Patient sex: M
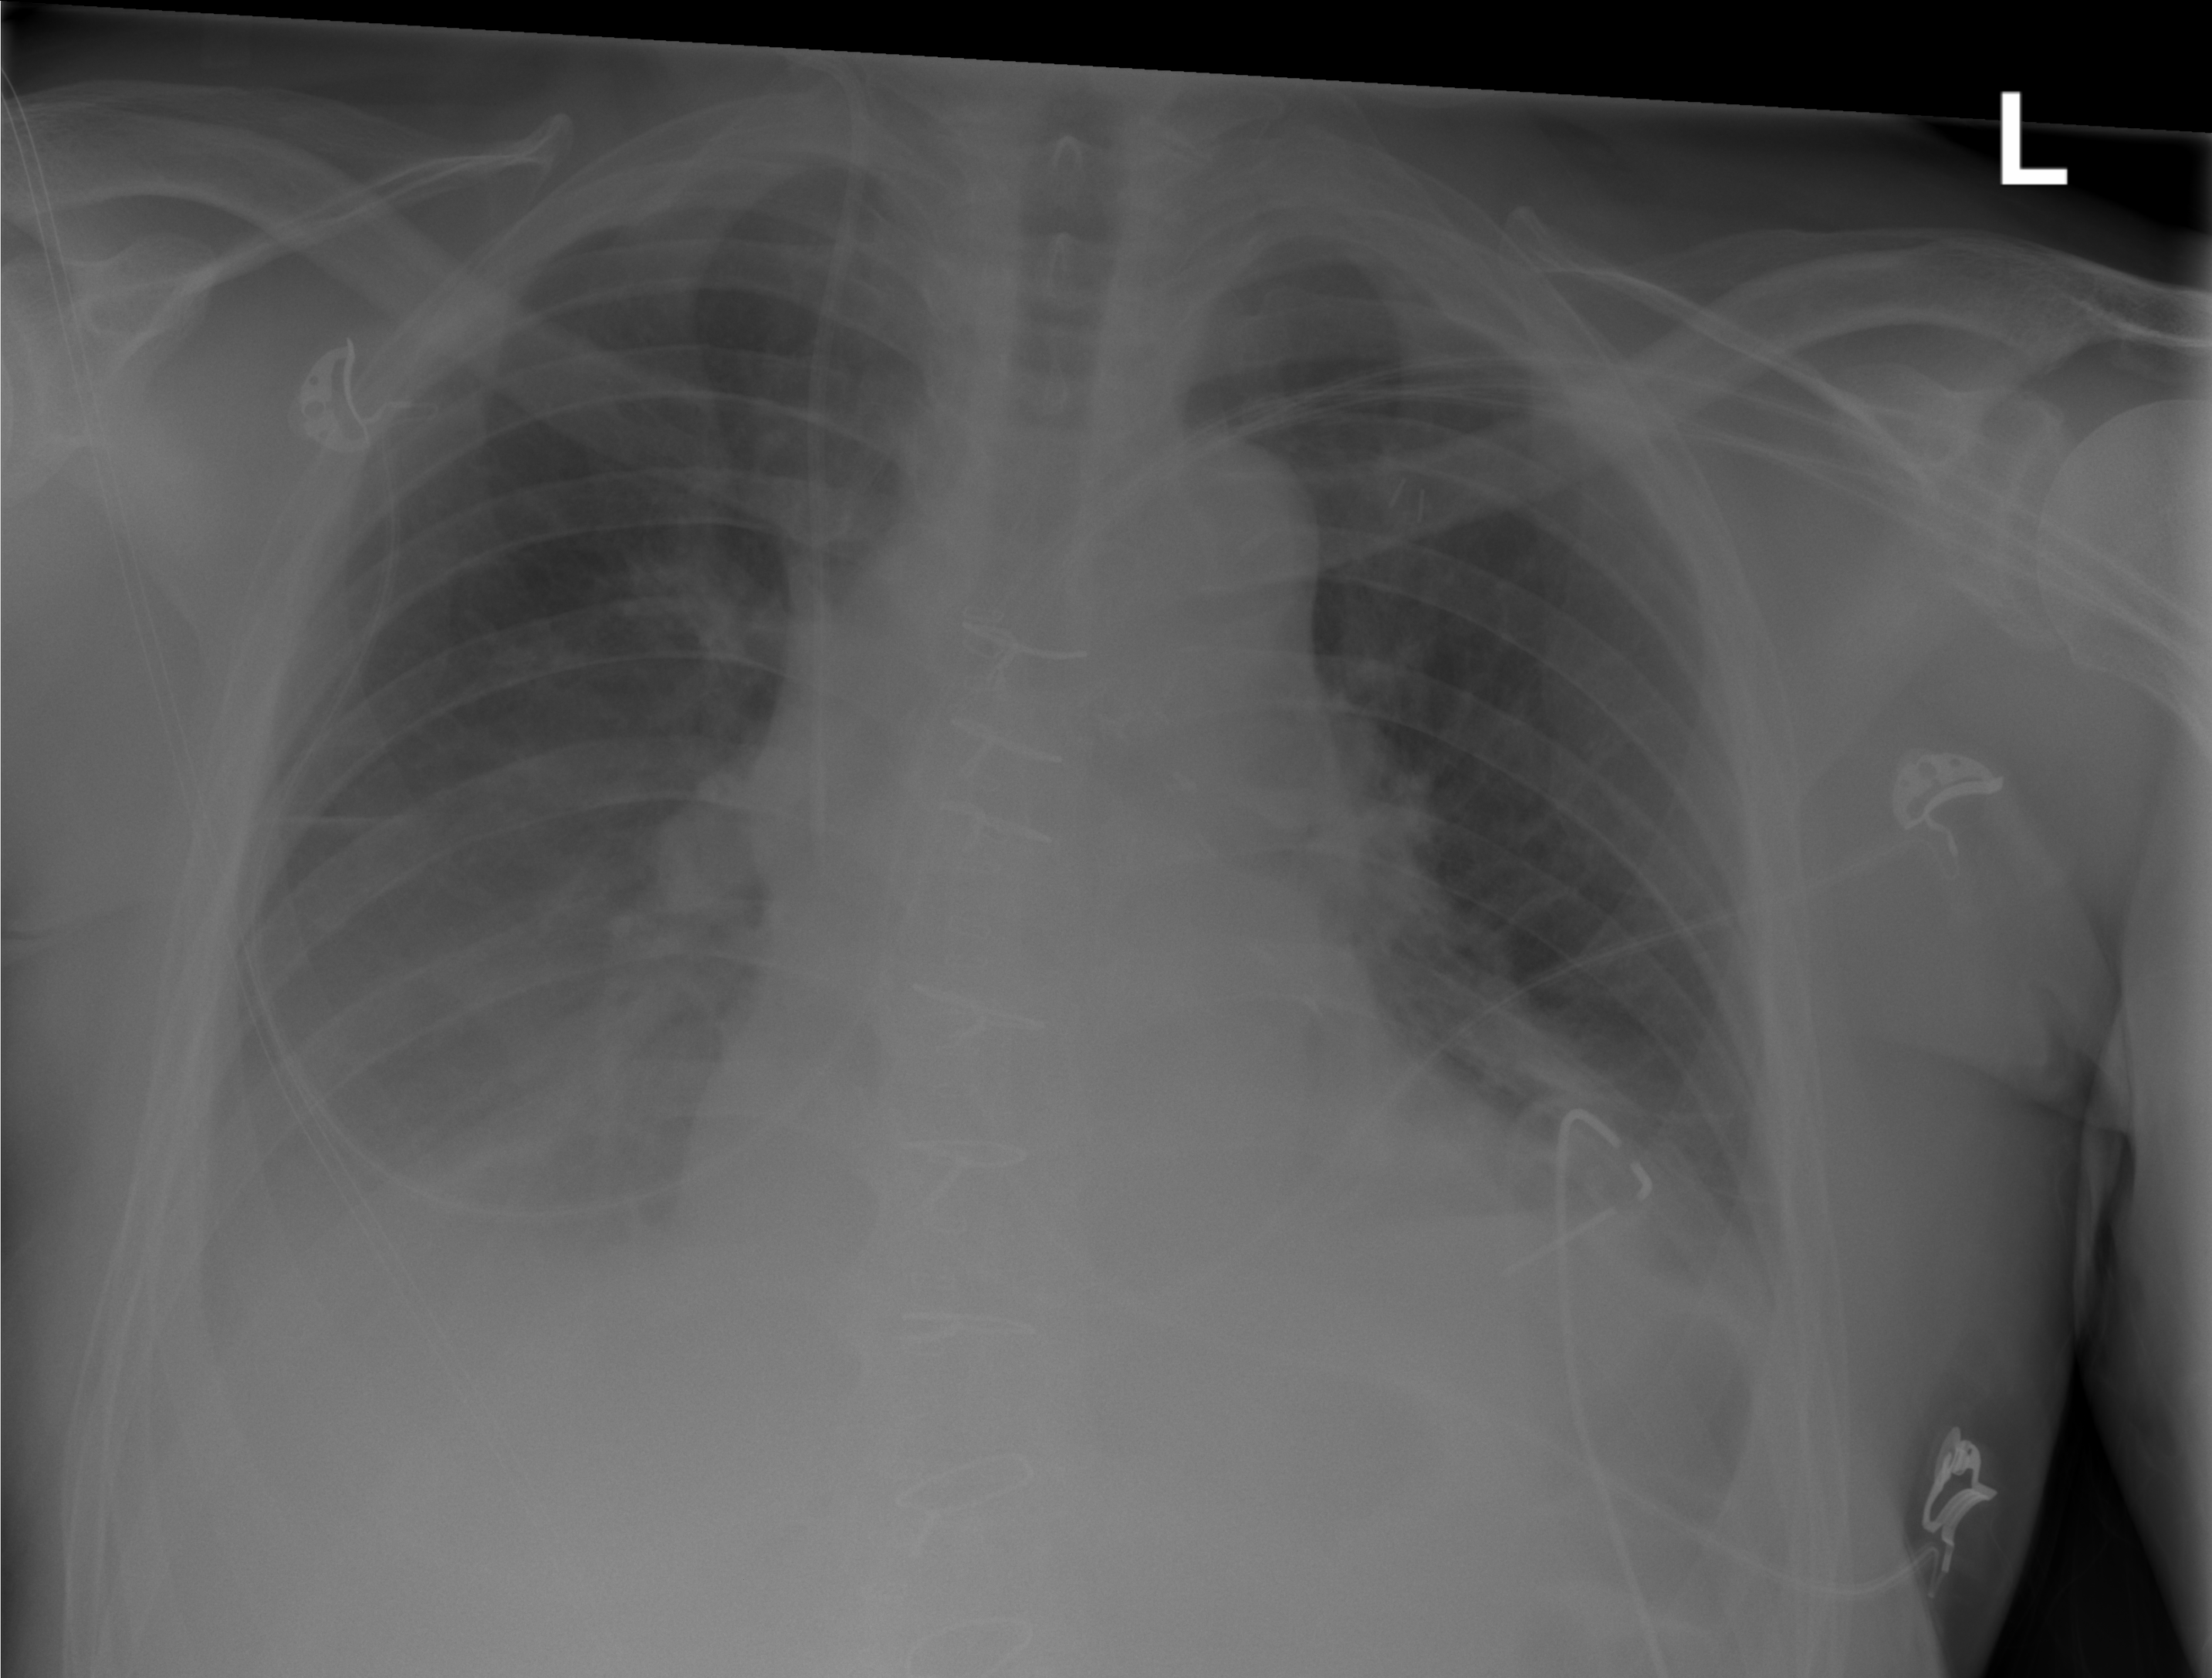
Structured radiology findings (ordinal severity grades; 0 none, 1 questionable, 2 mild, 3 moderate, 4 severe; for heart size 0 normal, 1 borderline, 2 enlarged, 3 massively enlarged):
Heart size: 2
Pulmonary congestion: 1
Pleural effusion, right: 2
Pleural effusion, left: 1
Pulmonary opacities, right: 0
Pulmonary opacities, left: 0
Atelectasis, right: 2
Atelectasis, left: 2